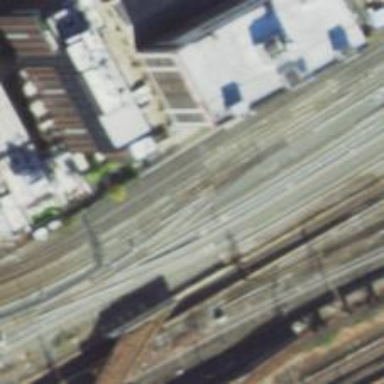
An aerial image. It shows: Electrified rail yard for railway service.